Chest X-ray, AP view. Patient: 80 years old, sex F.
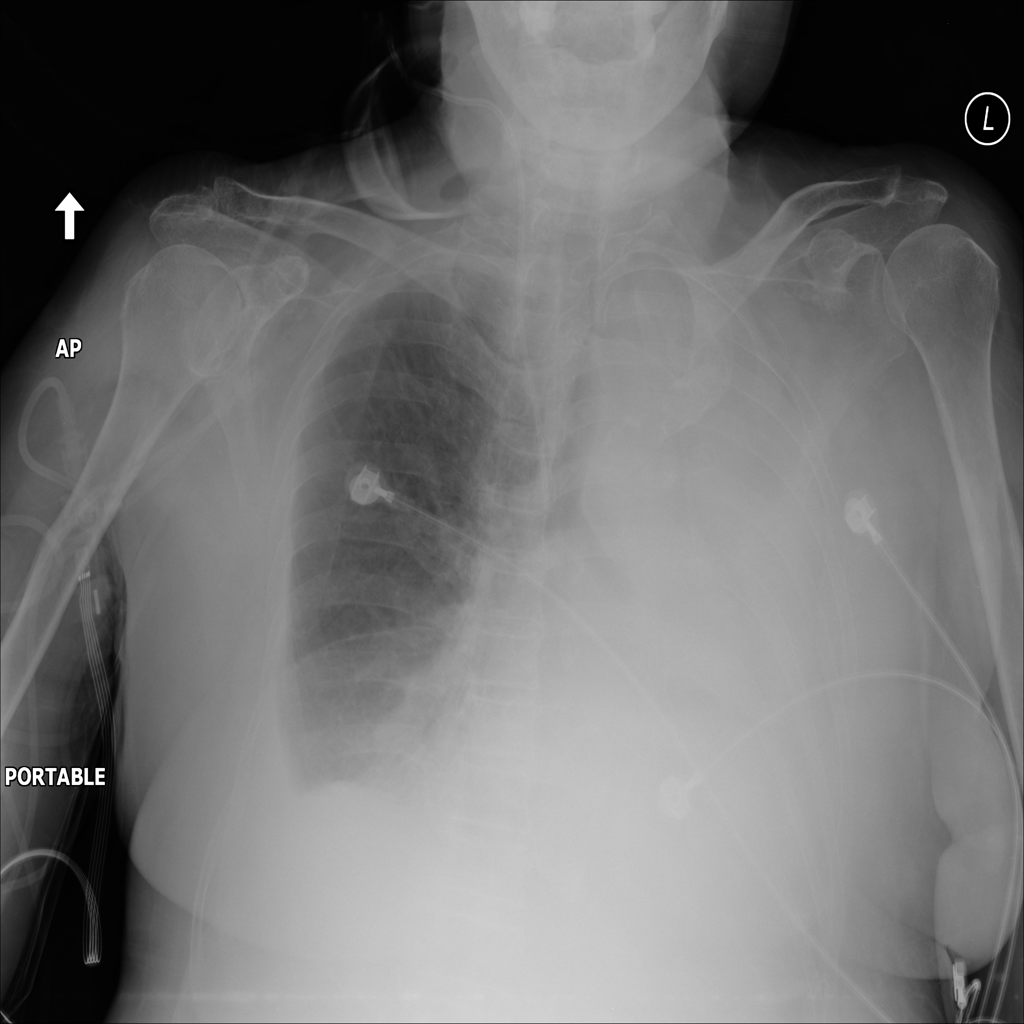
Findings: Atelectasis, Consolidation, Effusion, Fibrosis